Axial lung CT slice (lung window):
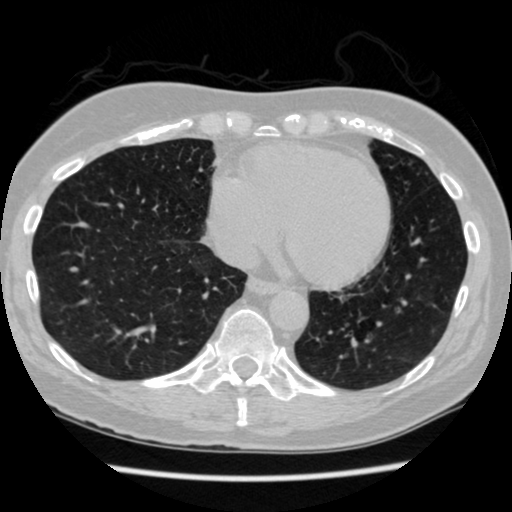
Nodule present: no